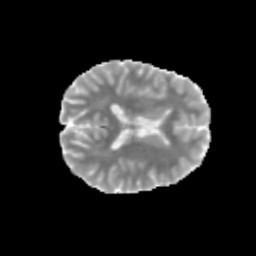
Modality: MD
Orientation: axial
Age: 12
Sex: female
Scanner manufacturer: siemens
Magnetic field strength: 3 T
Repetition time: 3.8 s
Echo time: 0.07 s